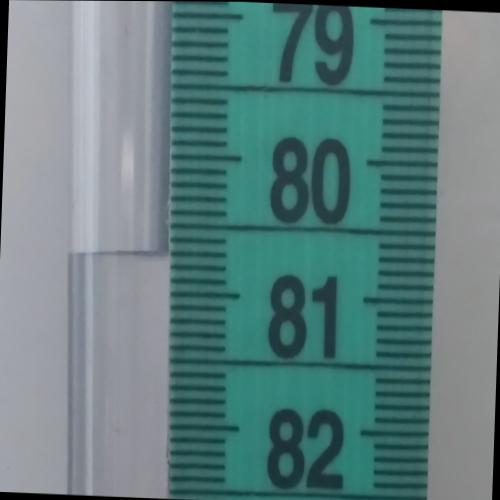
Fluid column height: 80.7 cm